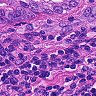
Metastatic tissue present: yes